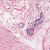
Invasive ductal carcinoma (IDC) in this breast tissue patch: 0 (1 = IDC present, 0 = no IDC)